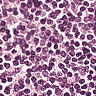
Metastatic tissue present: no